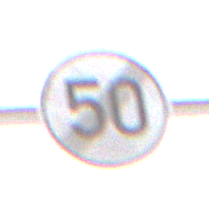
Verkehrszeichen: EndeGeschwindigkeit50
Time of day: MorningAfternoon
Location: Outdoor (Nature)
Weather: PartlyCloudy
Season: Winter
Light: Natural